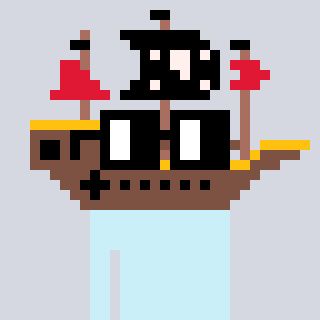
a pixel art character with square black glasses, a pirateship-shaped head and a bege-colored body on a cool background